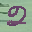
Label: 2